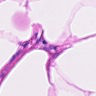
Metastatic tissue present: no